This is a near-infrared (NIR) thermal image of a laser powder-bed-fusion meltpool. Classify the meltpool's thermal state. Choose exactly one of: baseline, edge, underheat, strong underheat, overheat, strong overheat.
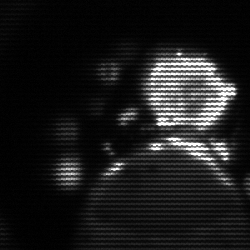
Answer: baseline